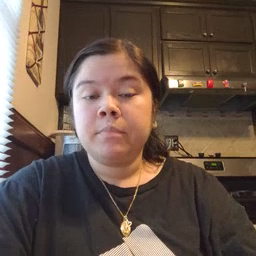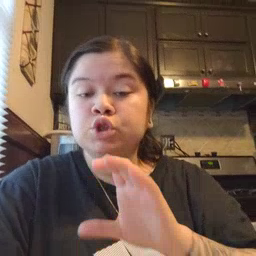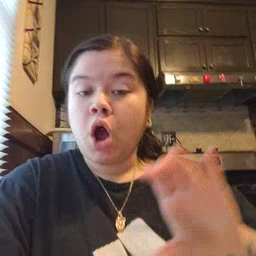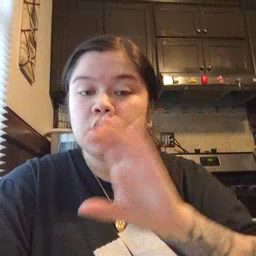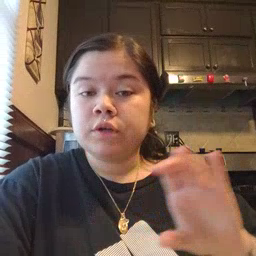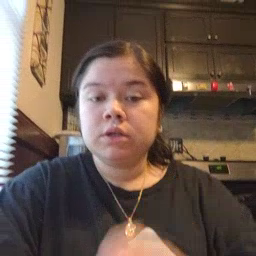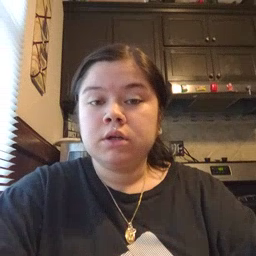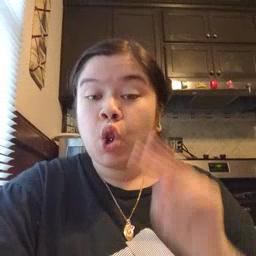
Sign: chocolate